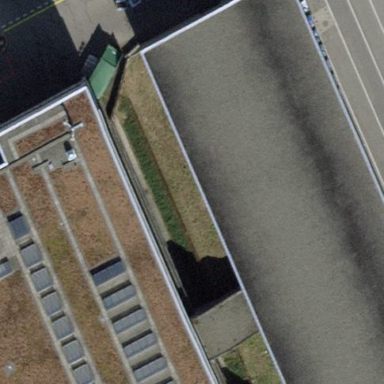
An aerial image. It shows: Transportation building.